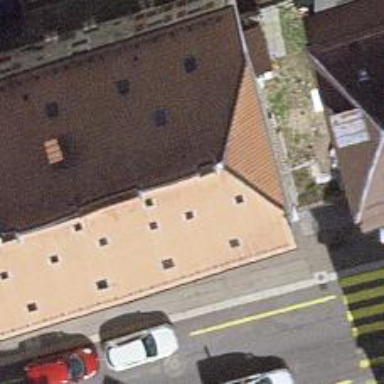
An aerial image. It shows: Bar.